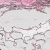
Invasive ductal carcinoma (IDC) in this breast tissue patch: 0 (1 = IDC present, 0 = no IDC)